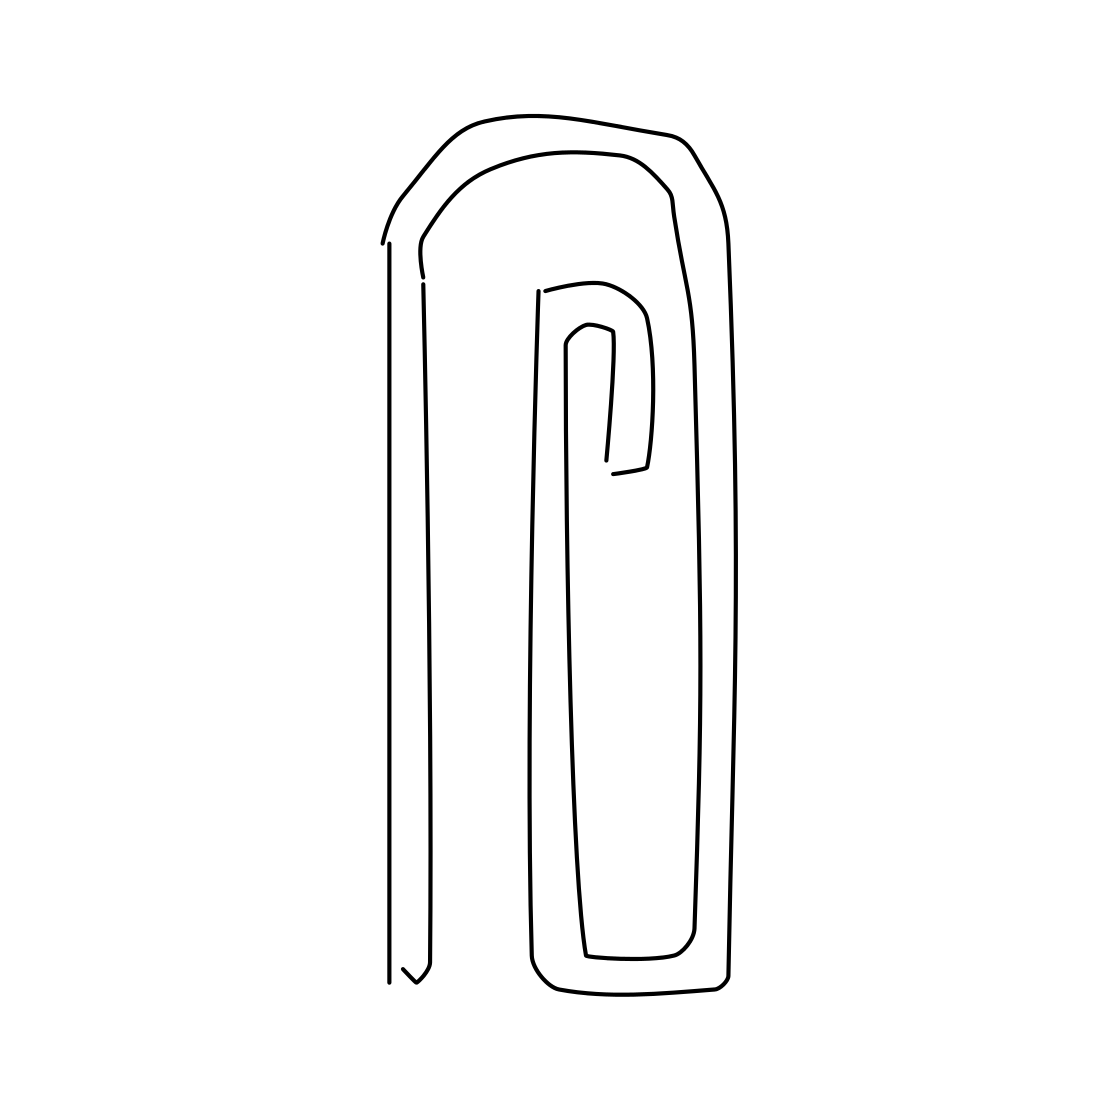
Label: paper clip